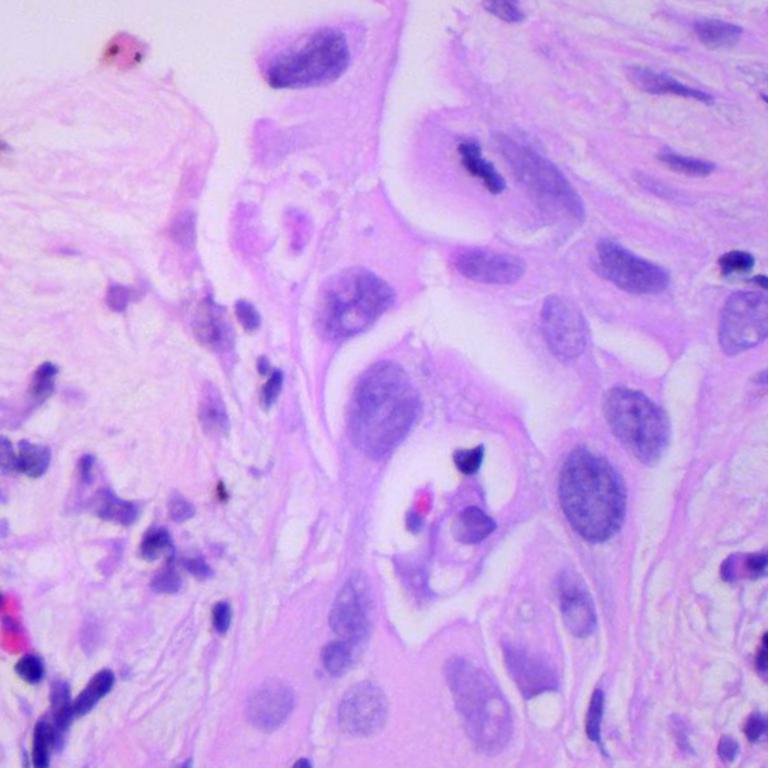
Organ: lung
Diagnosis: adenocarcinomas